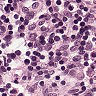
Metastatic tissue present: no